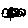
Label: circle